Field crop: maize
Growth stage: 2
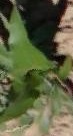
Species: maize